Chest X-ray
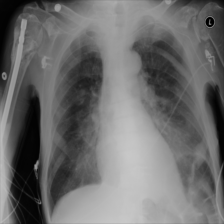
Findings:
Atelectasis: negative
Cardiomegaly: negative
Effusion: negative
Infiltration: negative
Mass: negative
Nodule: negative
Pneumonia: negative
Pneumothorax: negative
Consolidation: negative
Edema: negative
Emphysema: negative
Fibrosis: negative
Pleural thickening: negative
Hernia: negative